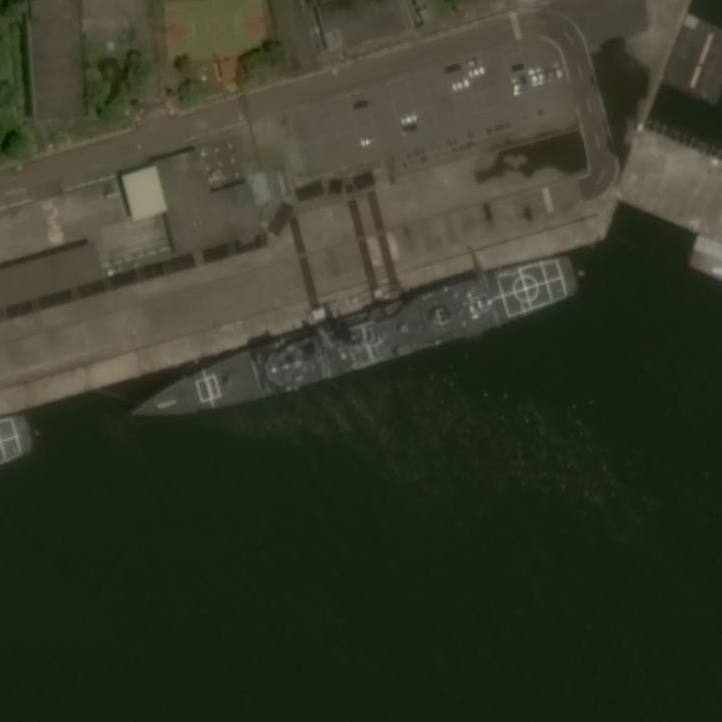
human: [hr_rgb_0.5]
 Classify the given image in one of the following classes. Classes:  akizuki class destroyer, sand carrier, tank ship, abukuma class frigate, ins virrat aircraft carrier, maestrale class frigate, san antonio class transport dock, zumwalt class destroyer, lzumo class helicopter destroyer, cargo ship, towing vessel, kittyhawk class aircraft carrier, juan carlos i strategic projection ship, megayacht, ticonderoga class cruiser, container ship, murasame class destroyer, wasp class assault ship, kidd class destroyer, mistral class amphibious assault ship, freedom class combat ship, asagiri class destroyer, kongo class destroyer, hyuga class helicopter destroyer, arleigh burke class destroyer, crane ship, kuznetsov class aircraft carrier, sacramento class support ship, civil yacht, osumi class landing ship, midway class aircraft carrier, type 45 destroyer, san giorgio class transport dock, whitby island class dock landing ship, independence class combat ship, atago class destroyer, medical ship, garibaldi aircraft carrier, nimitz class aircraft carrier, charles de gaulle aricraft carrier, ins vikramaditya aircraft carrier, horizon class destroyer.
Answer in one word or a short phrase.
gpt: Ticonderoga class cruiser